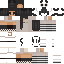
A female human skin with dark skin, wearing black long hair dressed in a blue tshirt and black pants, featuring a closed mouth.